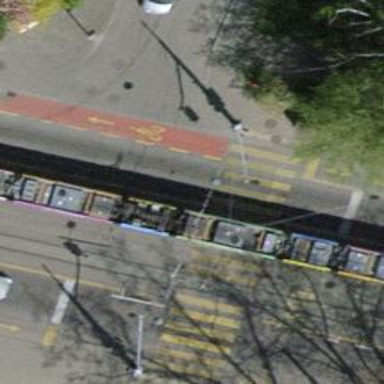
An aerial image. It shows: Road crossing with traffic signals.